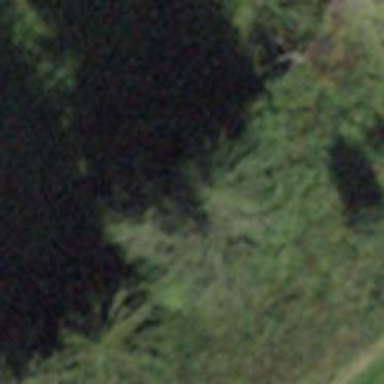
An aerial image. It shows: Row of trees in natural setting.